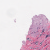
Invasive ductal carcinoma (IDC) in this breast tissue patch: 1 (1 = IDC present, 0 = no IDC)